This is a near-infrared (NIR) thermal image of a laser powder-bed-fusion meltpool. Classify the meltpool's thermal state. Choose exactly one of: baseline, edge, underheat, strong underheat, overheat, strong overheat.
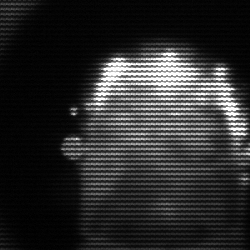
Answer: baseline